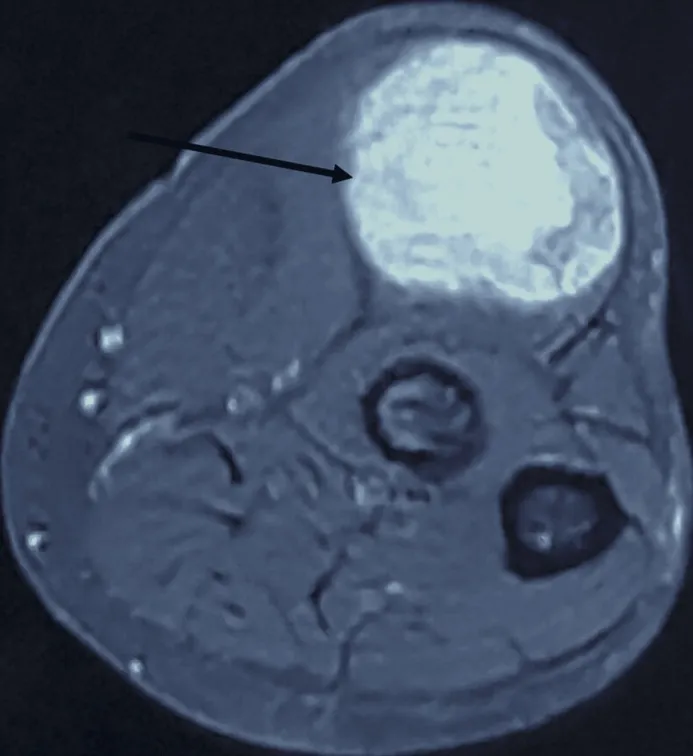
Axial proton density fat-saturated MRI view of the right forearm revealing a mass in the right forearm's posterolateral aspect.
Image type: radiology (mri)